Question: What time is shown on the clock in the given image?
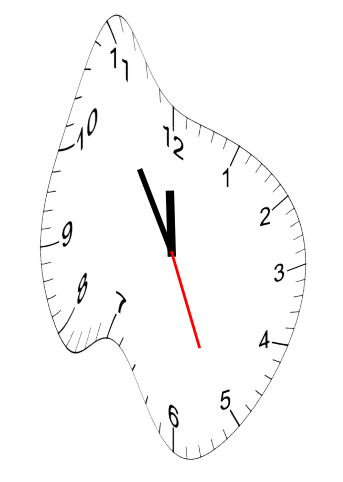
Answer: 11:54:26